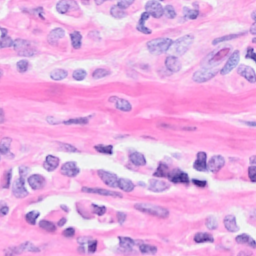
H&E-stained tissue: Breast